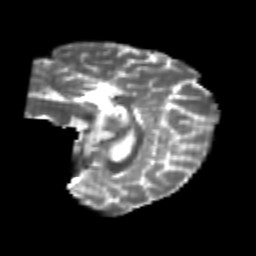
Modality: T2w
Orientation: sagittal
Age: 25
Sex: female
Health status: healthy
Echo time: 0.074 s